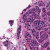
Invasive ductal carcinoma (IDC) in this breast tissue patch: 1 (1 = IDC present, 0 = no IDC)